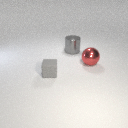
large gray metal cylinder to the left of large red metal sphere